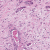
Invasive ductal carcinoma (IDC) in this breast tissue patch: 1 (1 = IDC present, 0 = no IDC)